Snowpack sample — Snodgrass Mountain, Crested Butte, Colorado (2/4/25, 12:06 PM MST)
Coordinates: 38.923, -106.968
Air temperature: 35 °F
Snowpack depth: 80 cm
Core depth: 80 cm
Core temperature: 32 °F
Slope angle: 14°, slope face: 78°
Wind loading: low
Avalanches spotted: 0
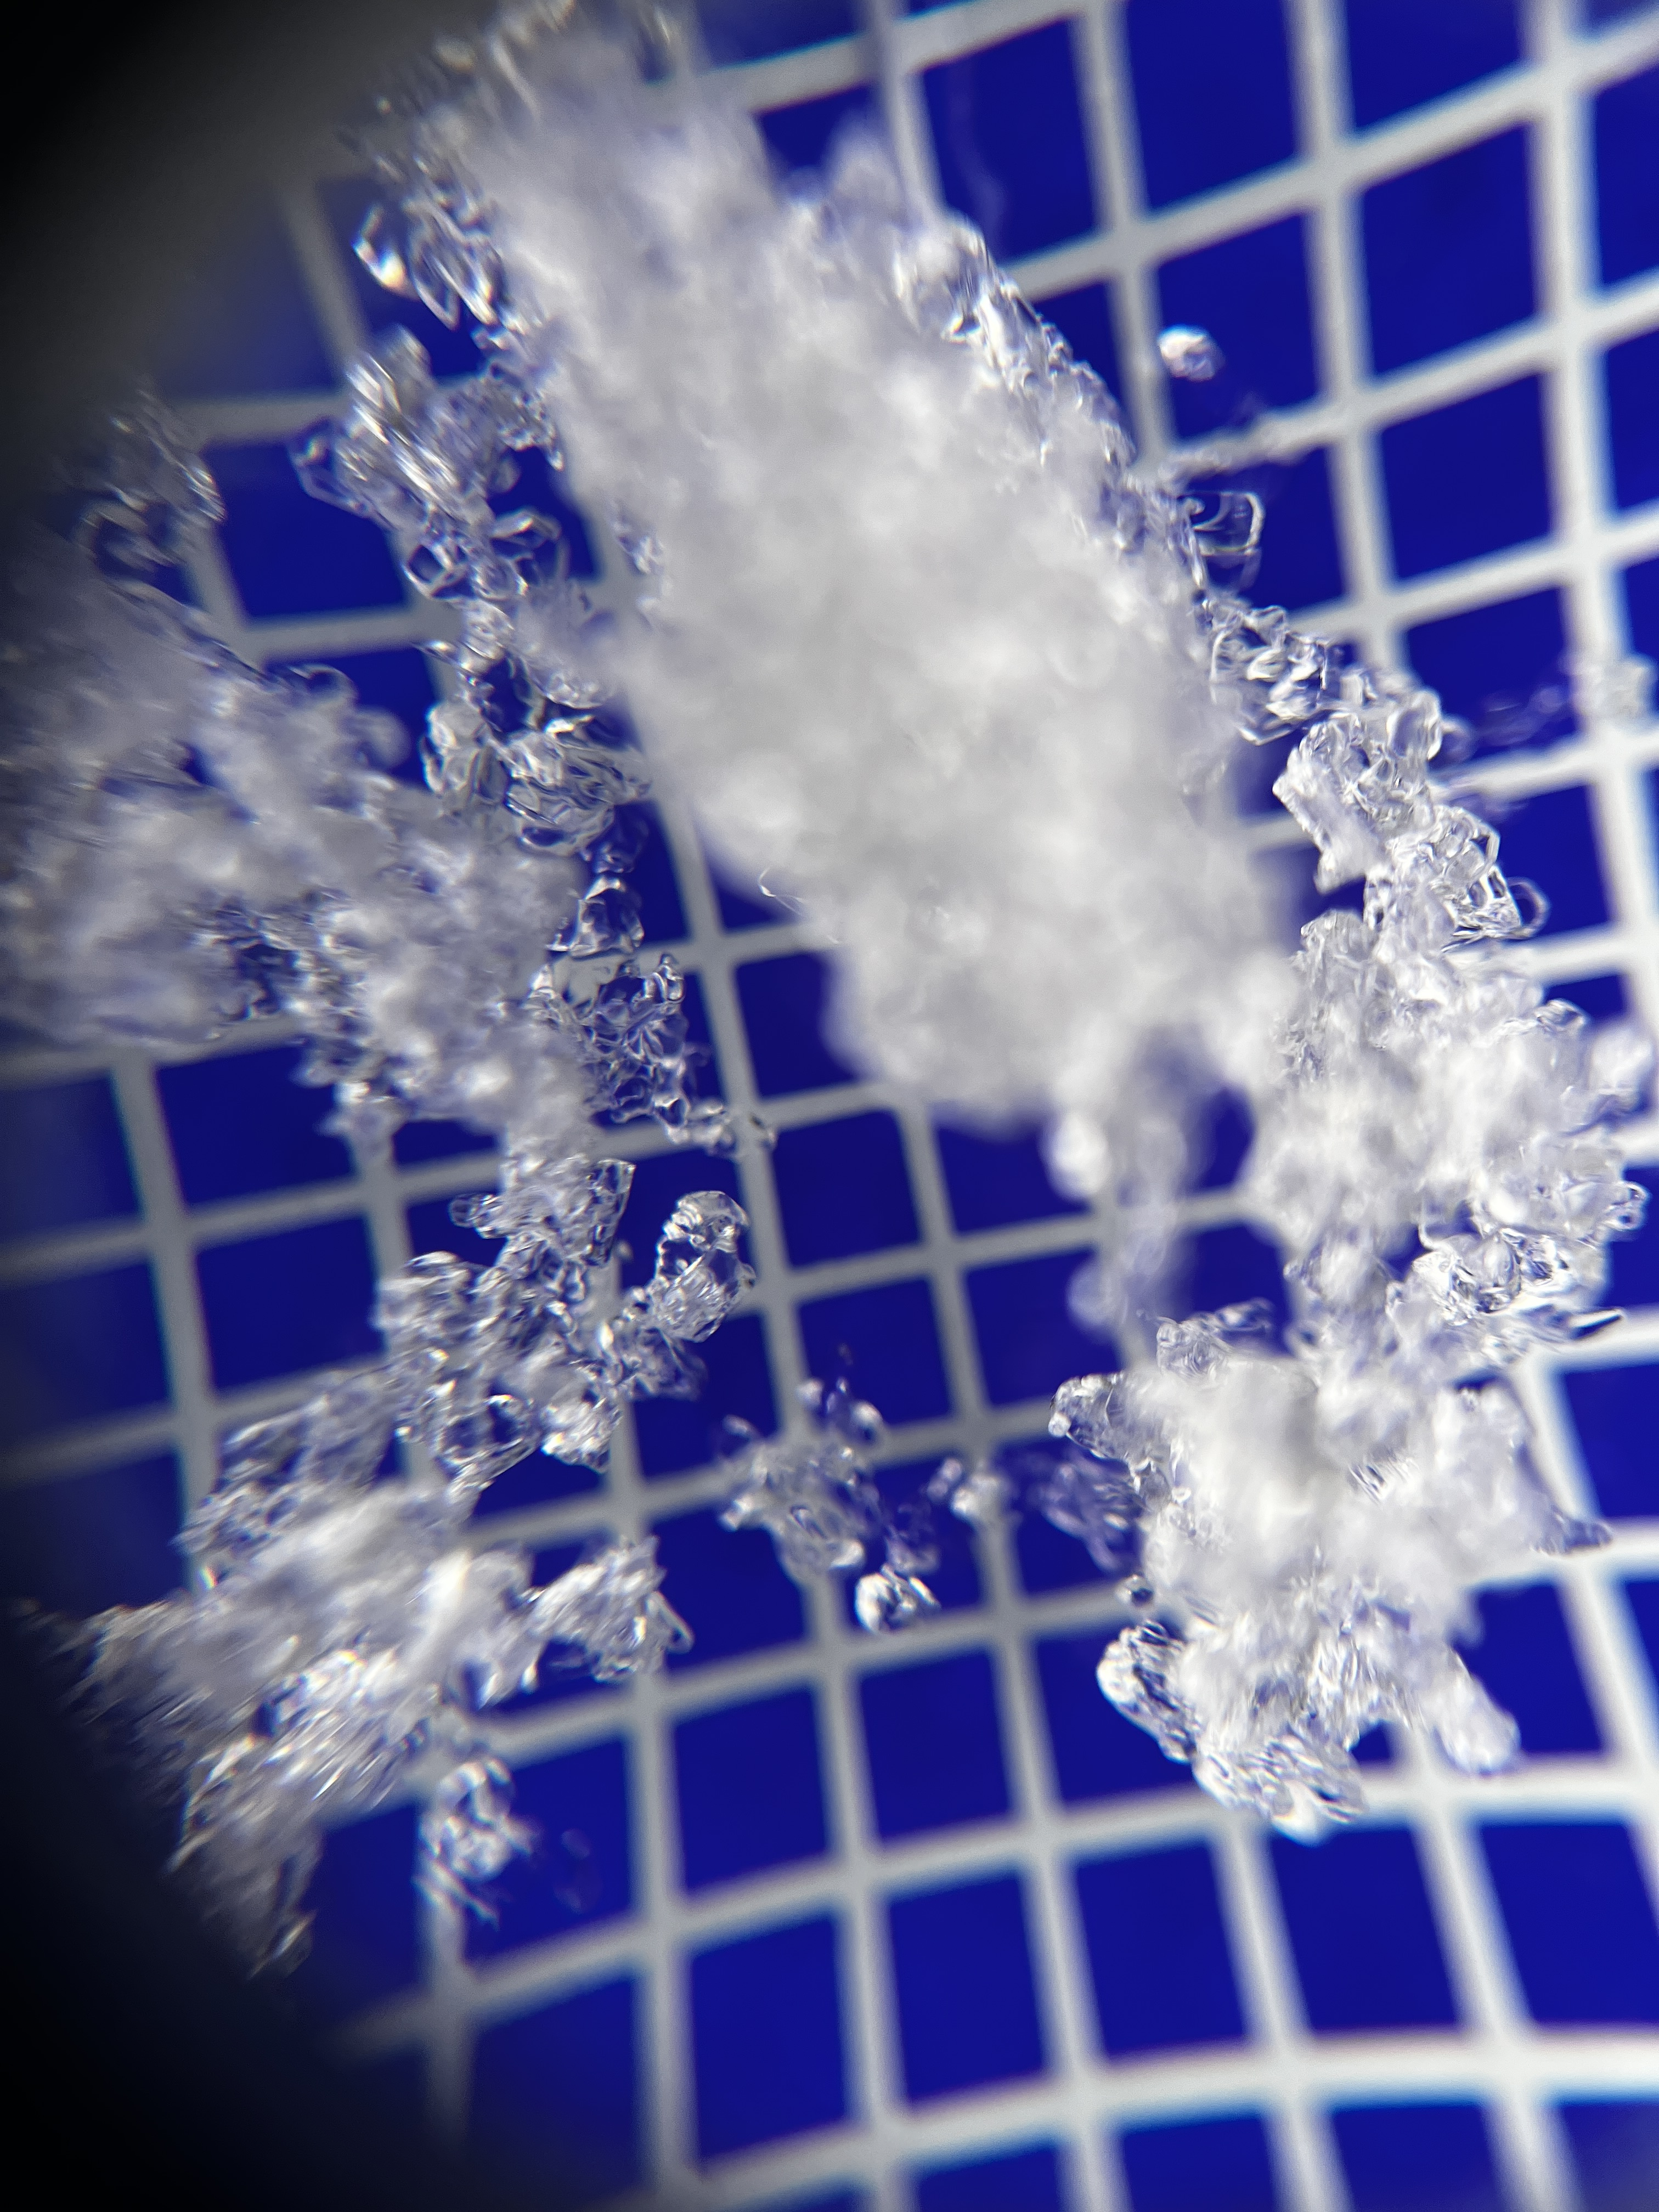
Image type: magnified_profile
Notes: No avalanches nearby, unusually warm weather for the last month reported by residents, Collected 25 yards from treeline